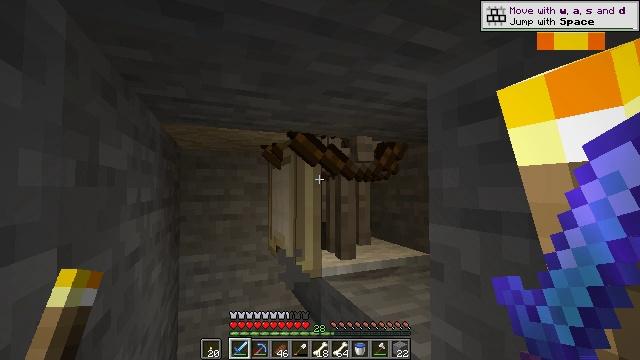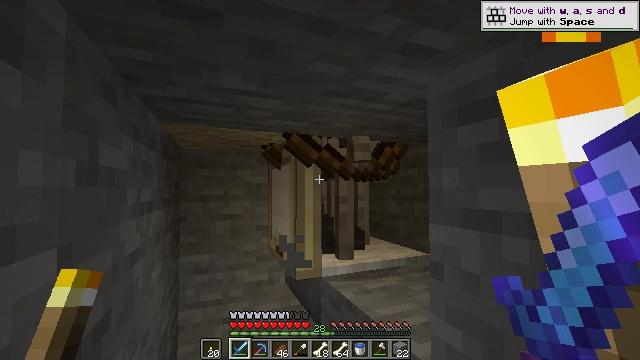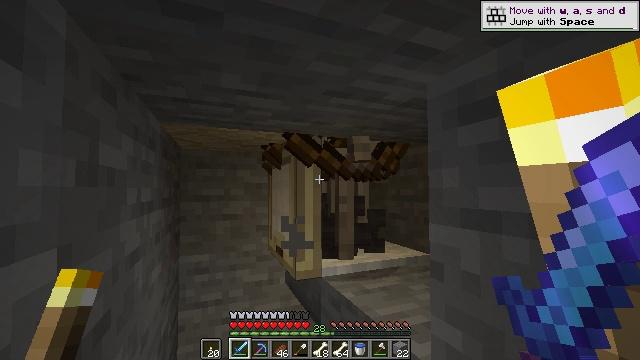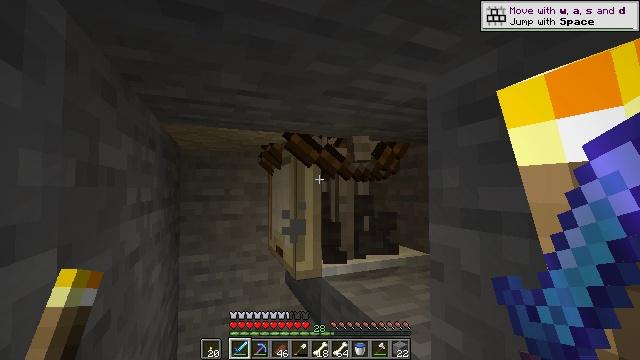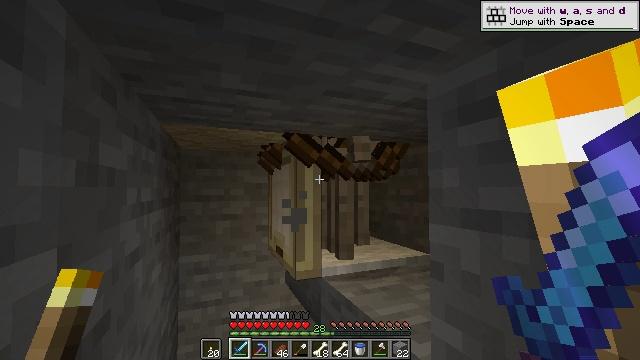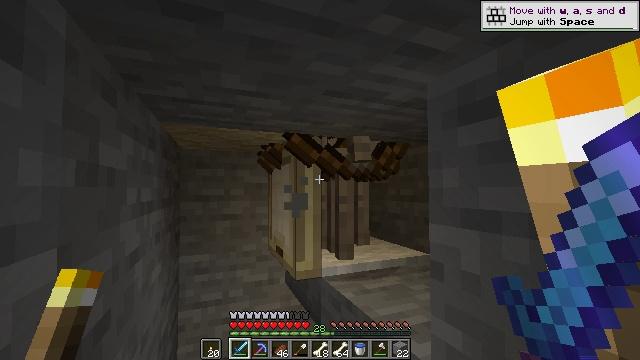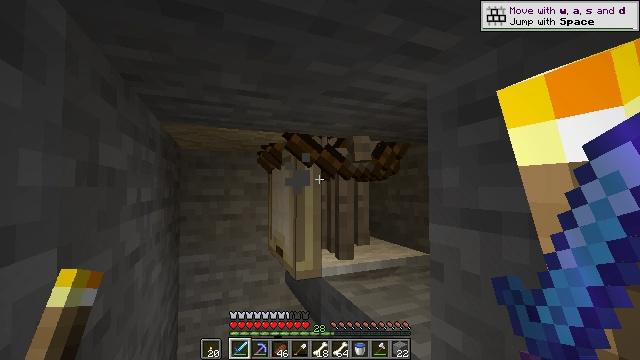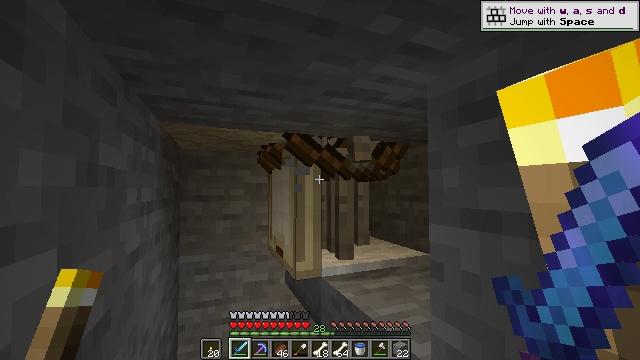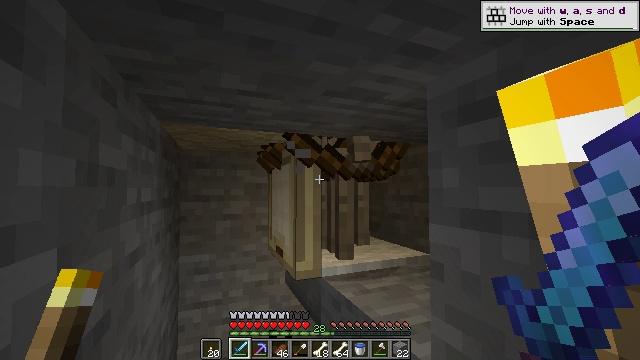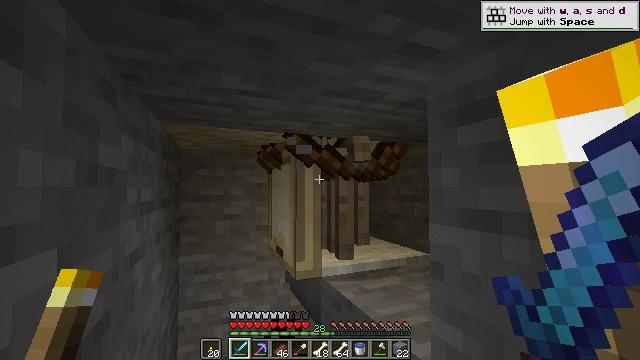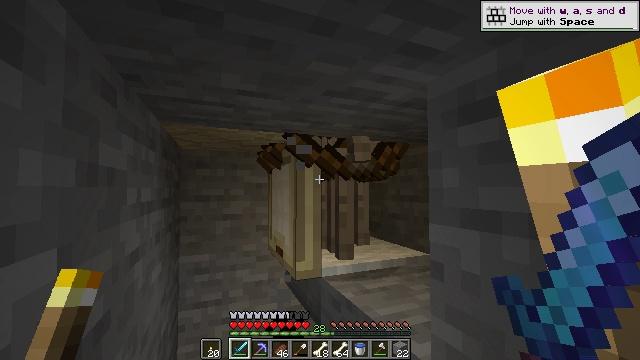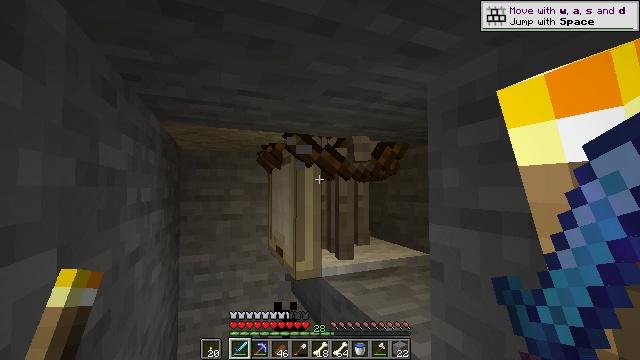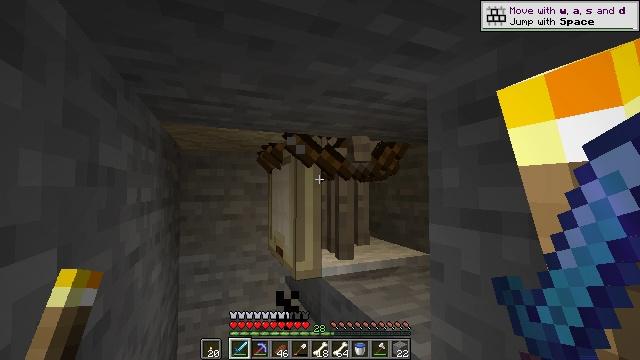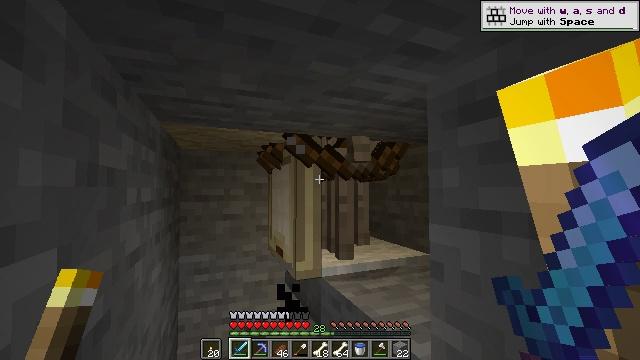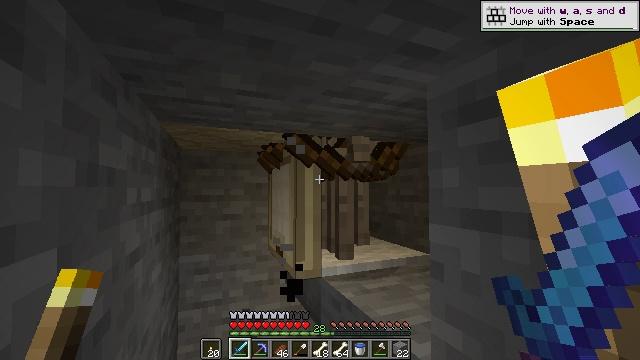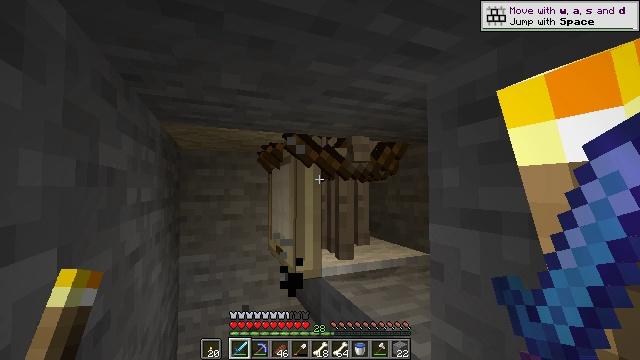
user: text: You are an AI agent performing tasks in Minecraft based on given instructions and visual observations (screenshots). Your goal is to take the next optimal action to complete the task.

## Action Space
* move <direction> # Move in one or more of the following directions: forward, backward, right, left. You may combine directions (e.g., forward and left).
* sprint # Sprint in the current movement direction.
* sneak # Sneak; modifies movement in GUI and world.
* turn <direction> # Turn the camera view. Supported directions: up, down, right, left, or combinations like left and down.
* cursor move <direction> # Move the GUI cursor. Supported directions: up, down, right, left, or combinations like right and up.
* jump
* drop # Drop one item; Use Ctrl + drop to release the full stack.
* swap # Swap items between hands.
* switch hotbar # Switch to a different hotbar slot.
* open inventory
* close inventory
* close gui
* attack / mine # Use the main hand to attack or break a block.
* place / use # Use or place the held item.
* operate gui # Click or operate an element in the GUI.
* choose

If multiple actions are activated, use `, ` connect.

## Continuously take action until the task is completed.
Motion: motion action
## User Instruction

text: Hunt the skeleton.
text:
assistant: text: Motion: no_op
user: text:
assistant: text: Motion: no_op
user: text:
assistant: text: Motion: no_op
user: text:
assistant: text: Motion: no_op
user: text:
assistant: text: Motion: no_op
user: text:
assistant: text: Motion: no_op
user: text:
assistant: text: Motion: no_op
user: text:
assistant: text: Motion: no_op
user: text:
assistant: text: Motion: no_op
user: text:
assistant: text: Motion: no_op
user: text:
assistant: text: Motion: no_op
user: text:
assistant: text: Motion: no_op
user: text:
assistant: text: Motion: no_op
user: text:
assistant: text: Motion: no_op
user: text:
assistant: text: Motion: no_op
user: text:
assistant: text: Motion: no_op
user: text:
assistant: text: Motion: no_op
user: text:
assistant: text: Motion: no_op
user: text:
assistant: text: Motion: no_op
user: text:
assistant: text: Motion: no_op
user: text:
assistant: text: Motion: no_op
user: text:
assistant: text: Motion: no_op
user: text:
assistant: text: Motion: no_op
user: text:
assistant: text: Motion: no_op
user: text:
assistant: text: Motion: no_op
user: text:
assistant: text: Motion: no_op
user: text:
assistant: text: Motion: no_op
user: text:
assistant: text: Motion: no_op
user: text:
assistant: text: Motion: no_op
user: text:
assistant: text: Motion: no_op